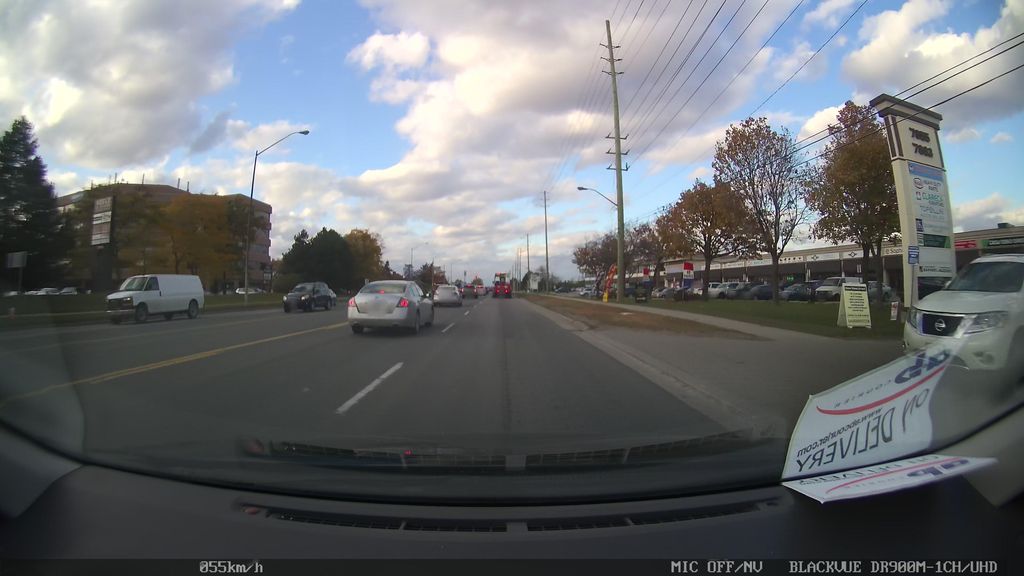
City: toronto